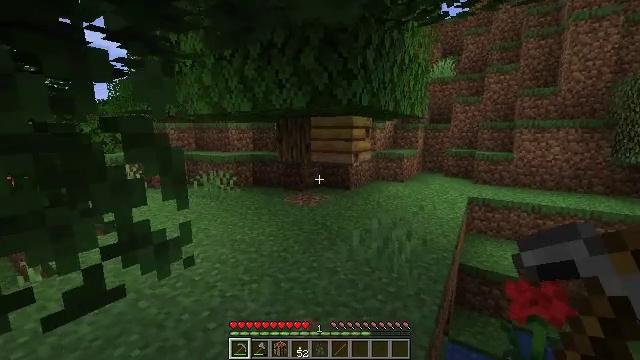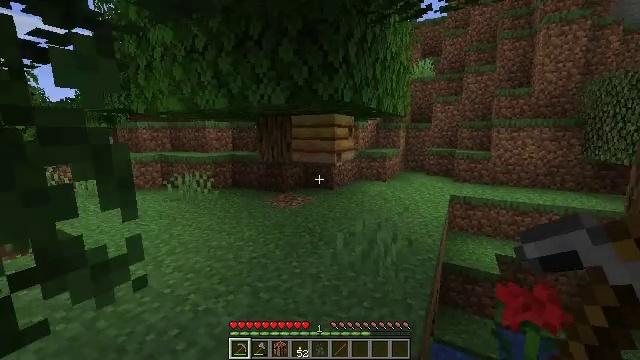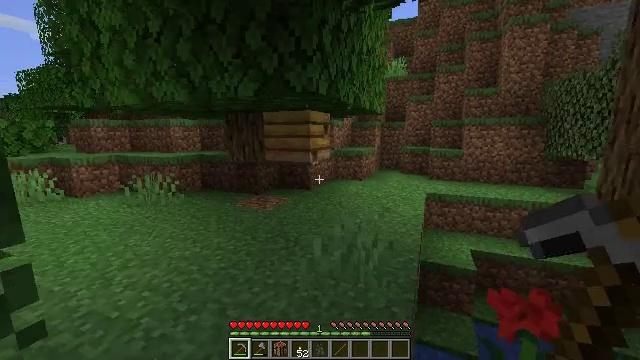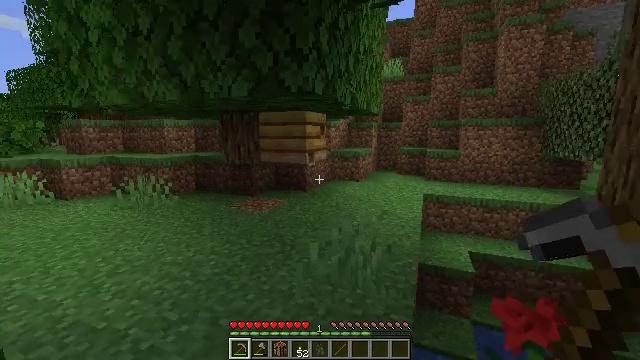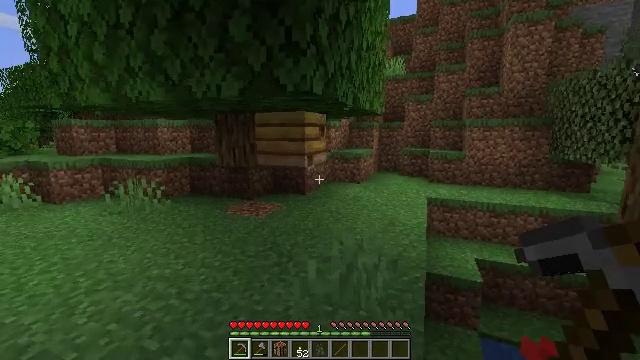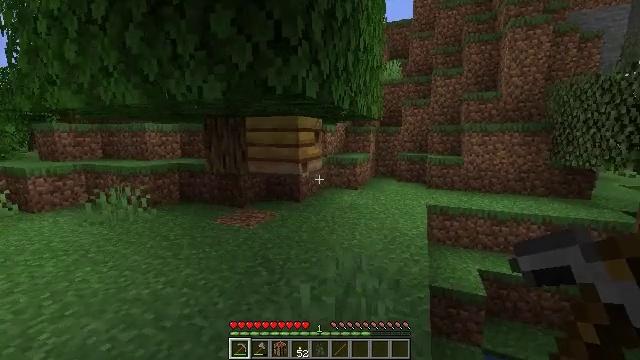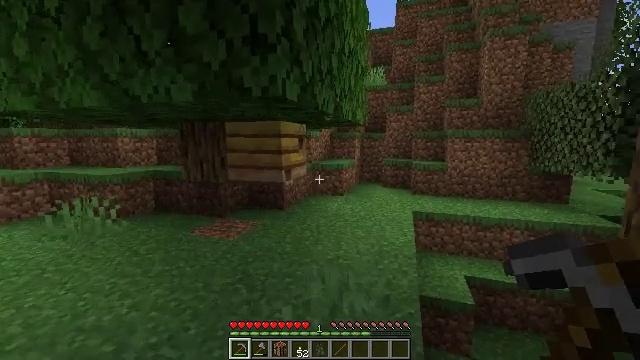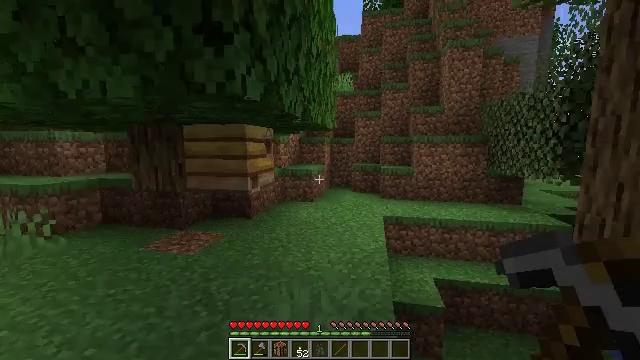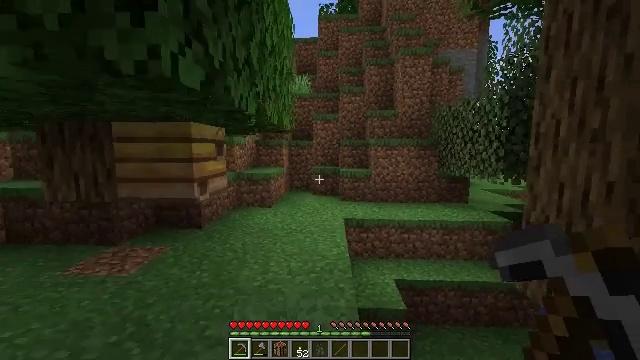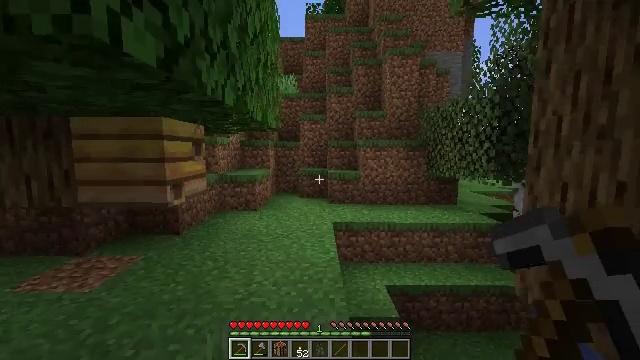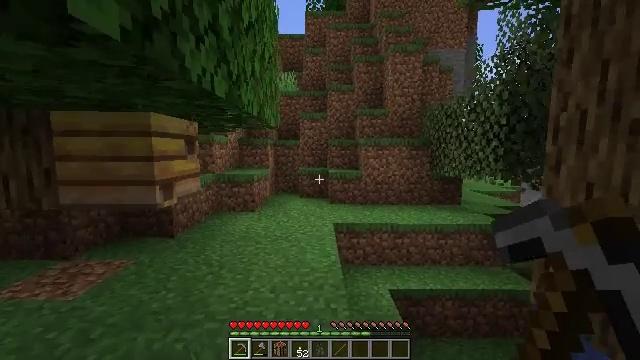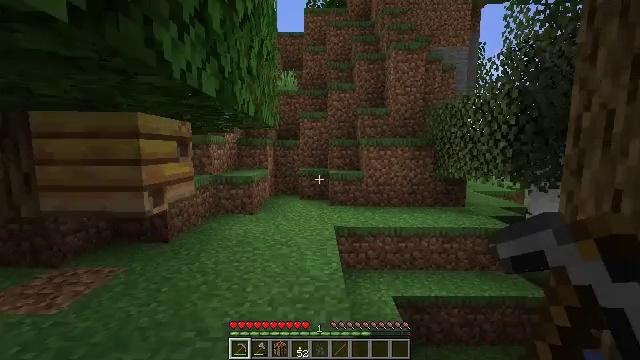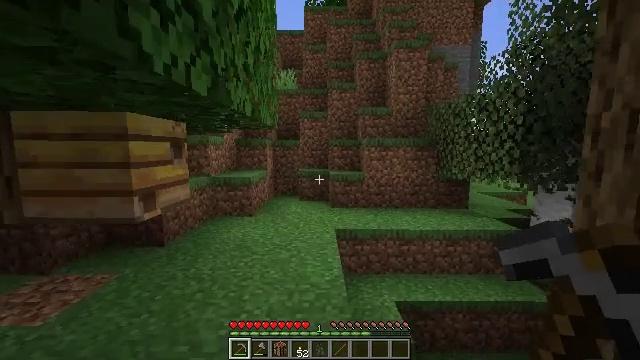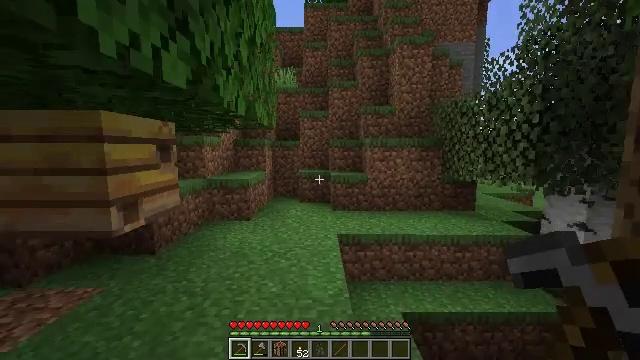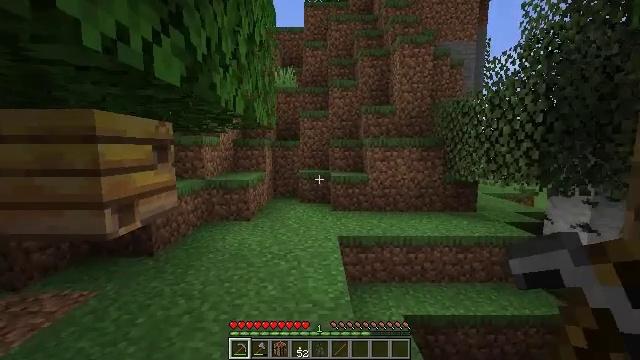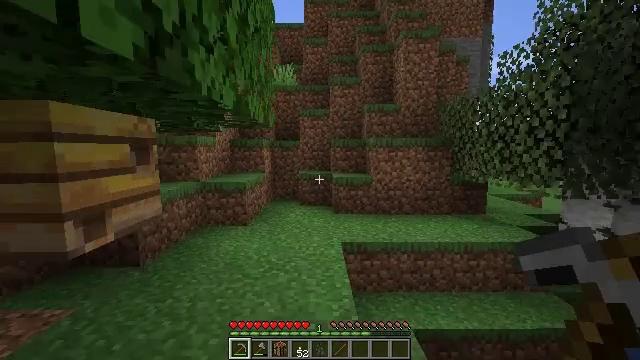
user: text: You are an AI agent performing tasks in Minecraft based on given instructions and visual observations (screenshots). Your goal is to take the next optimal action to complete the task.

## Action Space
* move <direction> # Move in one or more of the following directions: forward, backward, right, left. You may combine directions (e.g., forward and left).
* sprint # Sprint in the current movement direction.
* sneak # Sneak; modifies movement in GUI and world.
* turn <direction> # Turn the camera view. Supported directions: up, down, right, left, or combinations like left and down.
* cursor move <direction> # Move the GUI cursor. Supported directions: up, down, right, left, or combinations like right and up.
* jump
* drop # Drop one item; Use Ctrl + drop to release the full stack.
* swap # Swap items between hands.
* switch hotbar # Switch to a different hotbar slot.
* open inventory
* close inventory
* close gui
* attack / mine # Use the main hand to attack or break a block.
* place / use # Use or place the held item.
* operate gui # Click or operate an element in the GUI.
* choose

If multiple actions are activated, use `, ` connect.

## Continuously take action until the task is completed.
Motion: motion action
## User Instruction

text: Remove birch leaves from trees.
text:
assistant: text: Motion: move forward, turn right
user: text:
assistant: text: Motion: move forward, turn right
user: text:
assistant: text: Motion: move forward
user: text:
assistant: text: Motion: move forward
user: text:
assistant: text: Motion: move forward
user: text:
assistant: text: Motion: move forward, turn right and up
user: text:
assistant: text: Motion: move forward, turn right and up
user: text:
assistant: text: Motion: move forward, turn right
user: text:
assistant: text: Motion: move forward, turn right
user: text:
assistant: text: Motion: move forward
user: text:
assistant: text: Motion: move forward
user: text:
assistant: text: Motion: move forward
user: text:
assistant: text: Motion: move forward
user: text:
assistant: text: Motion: move forward
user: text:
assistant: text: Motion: move forward
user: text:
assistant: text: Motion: move forward
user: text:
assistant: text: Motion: move forward
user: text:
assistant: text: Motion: move forward, turn left
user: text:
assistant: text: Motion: move forward
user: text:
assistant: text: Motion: move forward
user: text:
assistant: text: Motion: move forward
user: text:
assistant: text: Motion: move forward
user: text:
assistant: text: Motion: move forward
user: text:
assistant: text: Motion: move forward
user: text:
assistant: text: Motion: move forward
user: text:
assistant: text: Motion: move forward
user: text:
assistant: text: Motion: move forward
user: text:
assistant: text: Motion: move forward
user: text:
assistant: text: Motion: move forward, turn right
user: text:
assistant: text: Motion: move forward, turn right and up